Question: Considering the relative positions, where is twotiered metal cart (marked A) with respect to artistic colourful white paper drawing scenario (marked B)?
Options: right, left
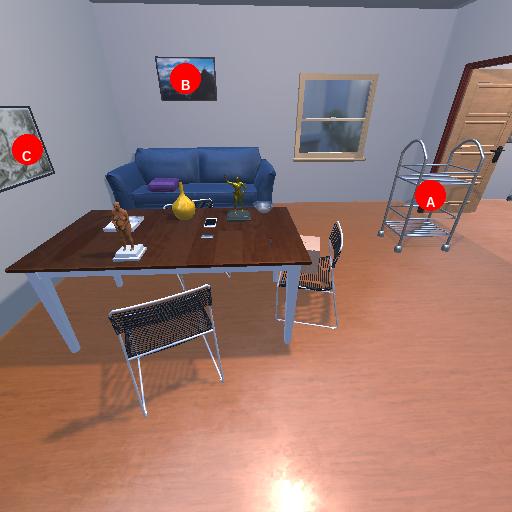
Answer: right